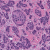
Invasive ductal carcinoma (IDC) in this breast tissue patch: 1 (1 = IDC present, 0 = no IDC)